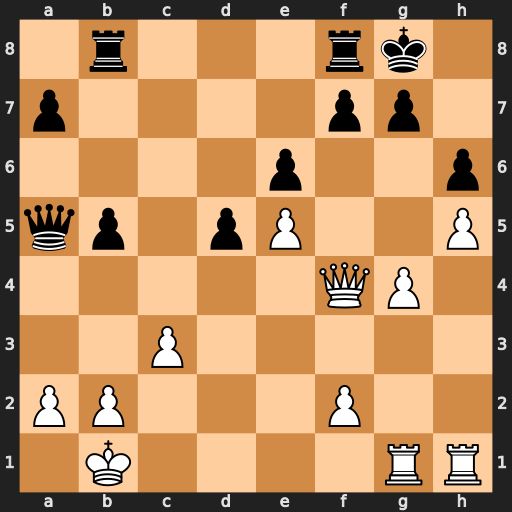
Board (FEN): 1r3rk1/p4pp1/4p2p/qp1pP2P/5QP1/2P5/PP3P2/1K4RR
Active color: w
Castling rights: -
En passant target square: -
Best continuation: g5 b4 c4 b3 a3